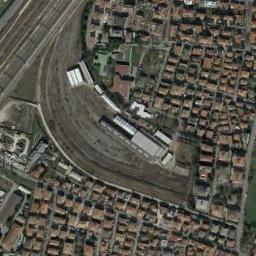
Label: railway_station